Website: macys
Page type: review-order
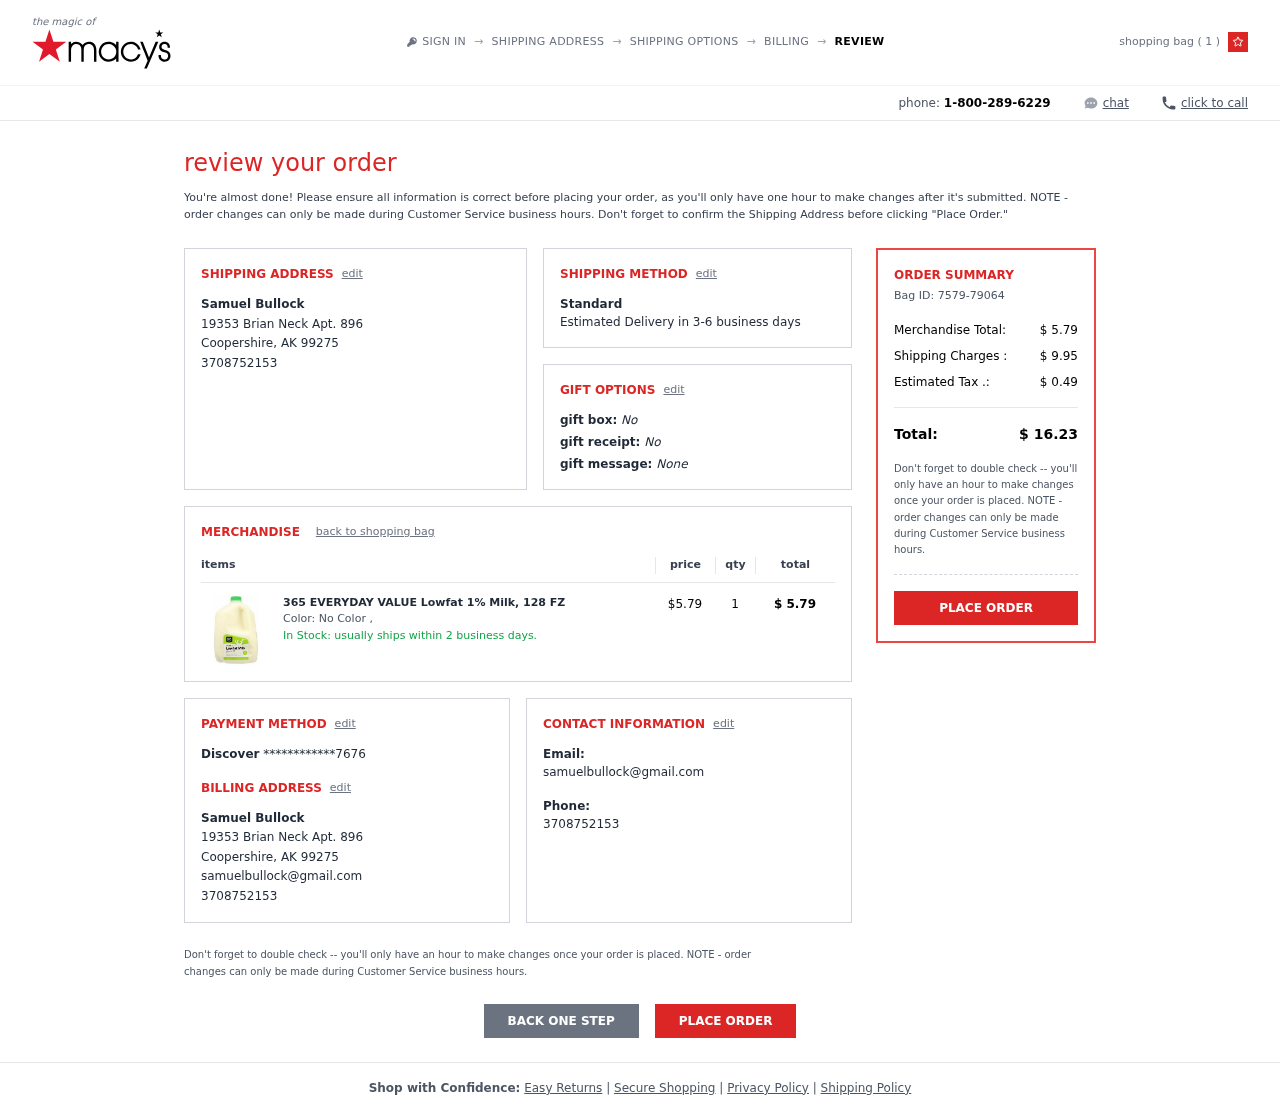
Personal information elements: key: PII_CARD_LAST4
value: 7676
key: PII_CARD_TYPE
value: Discover
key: PII_CITY
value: Coopershire
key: PII_EMAIL2
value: samuelbullock@gmail.com
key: PII_EMAIL3
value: samuelbullock@gmail.com
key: PII_FULLNAME
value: Samuel Bullock
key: PII_FULLNAME2
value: Samuel Bullock
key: PII_PHONE
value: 3708752153
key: PII_PHONE2
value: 3708752153
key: PII_PHONE3
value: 3708752153
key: PII_POSTCODE
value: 99275
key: PII_STATE_ABBR
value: AK
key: PII_STREET
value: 19353 Brian Neck Apt. 896
Product elements: key: PRODUCT1_NAME
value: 365 EVERYDAY VALUE Lowfat 1% Milk, 128 FZ
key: PRODUCT1_PRICE
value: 5.79
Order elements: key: ORDER_NUM_ITEMS
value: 1
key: ORDER_DELIVERY_DATE
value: Estimated Delivery in 3-6 business days
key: ORDER_SUBTOTAL
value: $ 5.79
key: ORDER_ID
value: Bag ID: 7579-79064
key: ORDER_SHIPPING_COST
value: $ 9.95
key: ORDER_TAX
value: $ 0.49
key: ORDER_TOTAL
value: $ 16.23